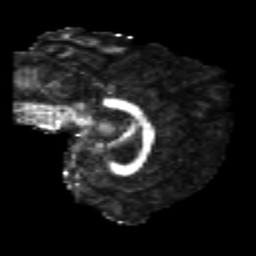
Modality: FA
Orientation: sagittal
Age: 21
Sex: female
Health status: healthy
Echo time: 0.074 s